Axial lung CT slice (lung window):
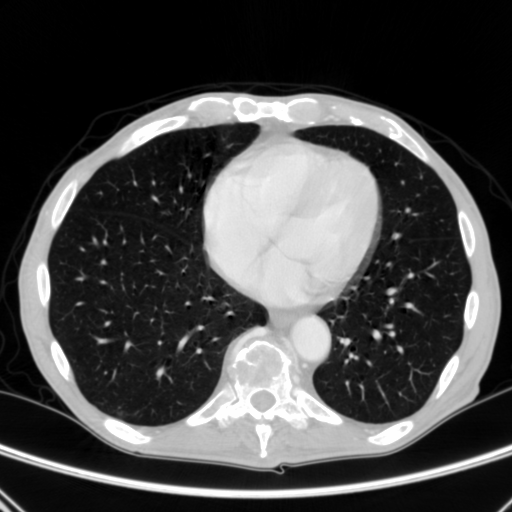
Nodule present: no